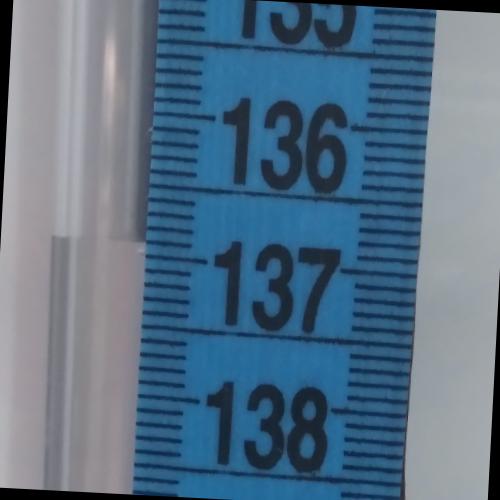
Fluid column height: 136.9 cm